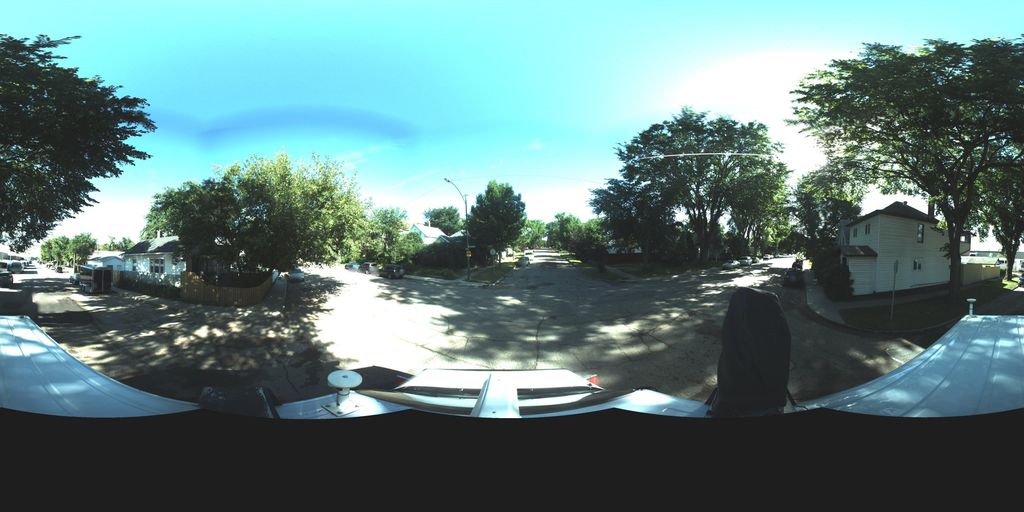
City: saskatoon